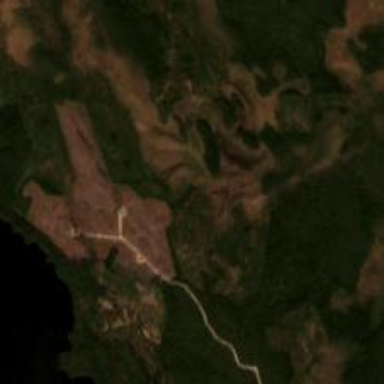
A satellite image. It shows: Clearcut area intended for logging.